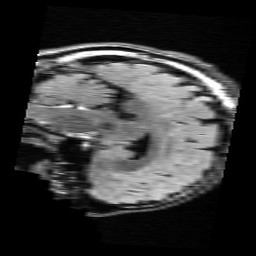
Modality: FLAIR
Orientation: sagittal
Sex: male
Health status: ill
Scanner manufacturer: siemens
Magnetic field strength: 3 T
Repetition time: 9.64 s
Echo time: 0.136 s